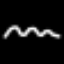
Label: squiggle